Question: Visual representation of the Point array (zoom to 800%): <URL>
Please do not reupload to Imgur. Imgur's compression makes the image too blurry at high zooms.

In the image, each red dot represents a Point. All the red dots combined represent the Point array. FYI, the Point array is ordered left to right, top to bottom. So 'pointArray[0]' is in the top-left, 'pointArray[1]' is in the top right, 'pointArray[2]' is in the top-left but is also one line below 'pointArray[0]' and 'pointArray[1]'.
As you can see, the majority of the red dots are in a grid but there are a couple of outliers in the top-left of the window and in the bottom-right where the number of mines are displayed. How would I get rid of the outliers? I've thought of parsing each point one by one to see if they are a constant number of pixels away from each other but at which point do I start? 'pointArray[0]' is in the top-left so it's not even part of the grid which would mean that finding a constant pixel gap isn't going to work.
Any ideas?
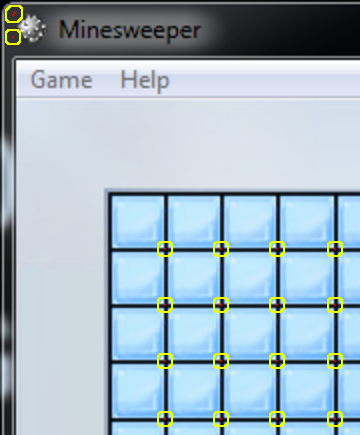
Answer: Here is a method that should work for all grid sizes:
Count the number of dots in each row, and the number of dots in each column.
Then remove all dots in rows and columns that have less than the average number of dots.
You can construct such a histogram efficiently with a dictionary:
'''
var numDotsPerRow = new Dictionary<int,int>();
var numDotsPerColumn = new Dictionary<int,int>();
foreach (var point in pointArray)
{
int count;
numDotsPerRow.TryGetValue(point.X, out count);
numDotsPerRow[point.X] = count+1;
numDotsPerColumn.TryGetValue(point.Y, out count);
numDotsPerColumn[point.Y] = count+1;
}
'''